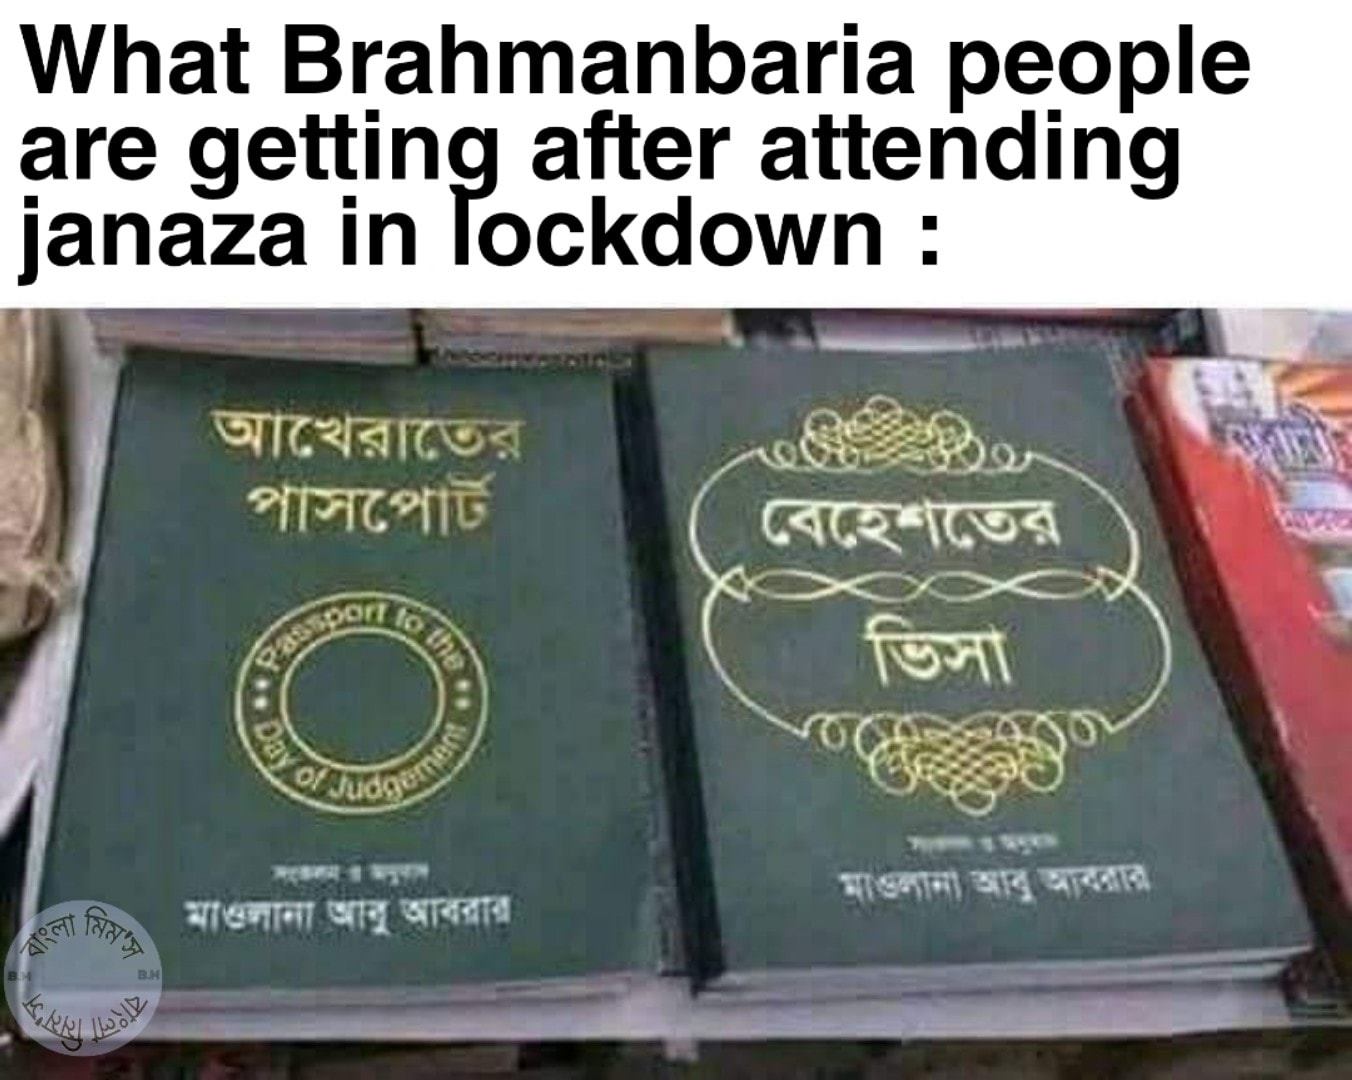
Caption: What Brahmanbaria people are getting after attending janaza in lockdown :  আখেরাতের পাসপোর্ট    মাওলানা আবু আবরার     বেহেশতের ভিসা    মাওলানা আবু আবরার
Label: hate